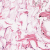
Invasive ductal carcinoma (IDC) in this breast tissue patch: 0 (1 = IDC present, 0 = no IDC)